Question: I am trying to Navigate on the next month in calendar using the Selenium with Java but for the '>' (Button on calendar to navigate in next month) element only below information is present.
'''
<a class="react-datepicker__navigation react-datepicker__navigation--next">
::before
</a>==$0
'''
and the class tag is not pointing to the '>' instead it is pointing somewhere else on the page only "::before" is pointing the element '>'
Please suggest how to click on '>' element ?
I tried with 'Xpath //*[@class='react-datepicker__navigation react-datepicker__navigation--next']' but its points some where else on the page so this is not working.
'''
driver.findElement(By.xpath("//*[@class='react-datepicker__navigation react-datepicker__navigation--next']")).click();
'''

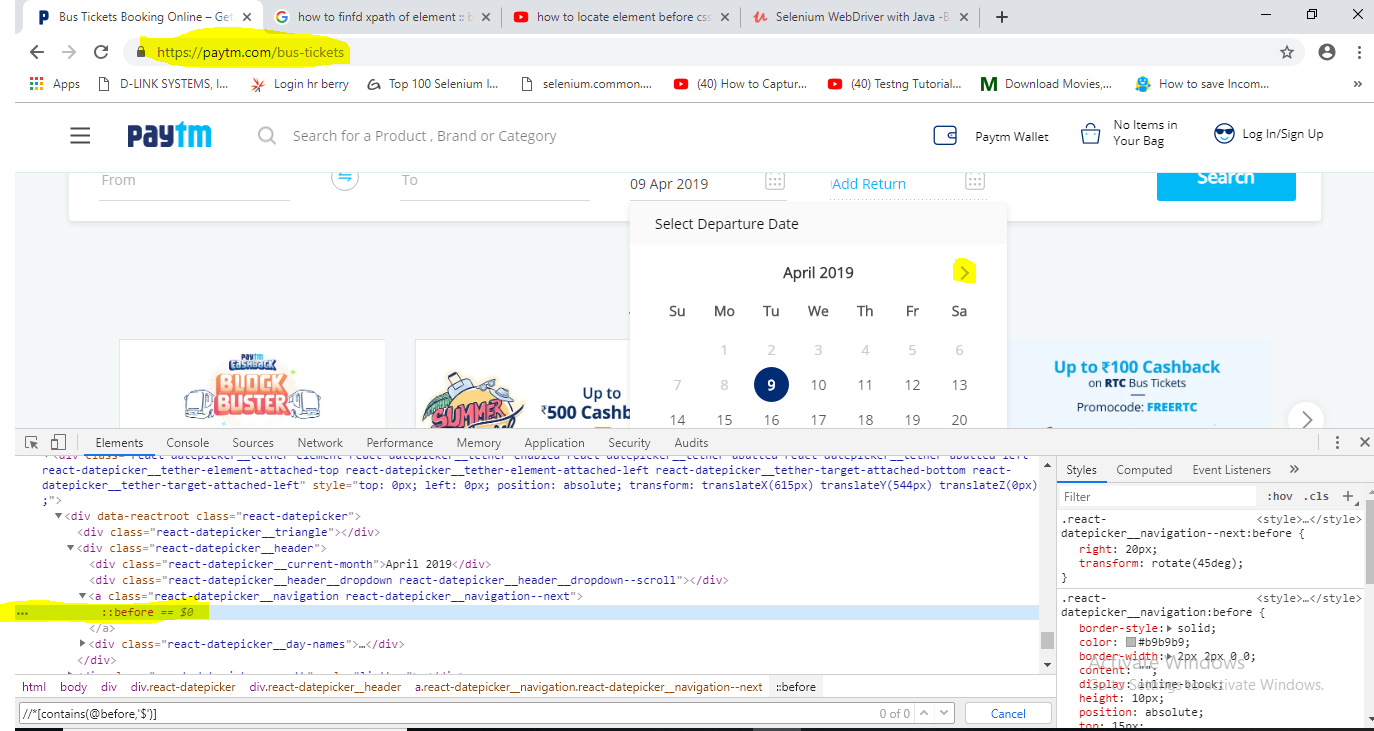
Answer: I am not 100% sure if WebDriver can retrieve pseudo element content for you. I think you would need to use Javascript. Below works, I tested.
'''
driver.findElement(By.xpath("//input[@class='fl-input _9KqY' and @data-reactid='195']")).click();
'''
'''
JavascriptExecutor js = (JavascriptExecutor) driver;
js.executeScript("document.querySelector('a.react-datepicker__navigation--next',':before').click();");
'''